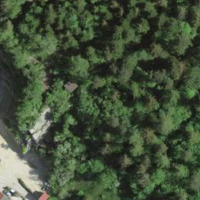
EUNIS habitat code: 44
Species observed at this site:
Cardamine heptaphylla